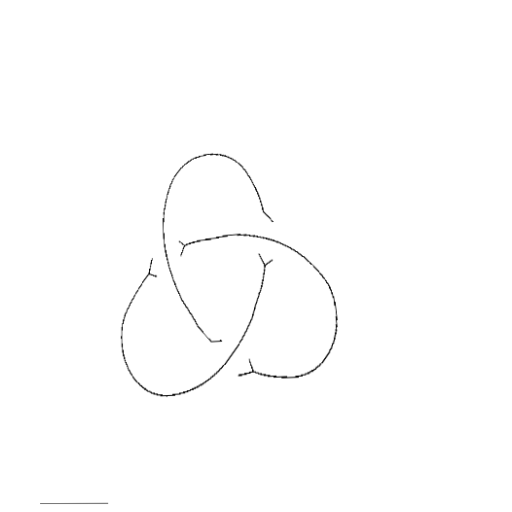
Crossing number: 3